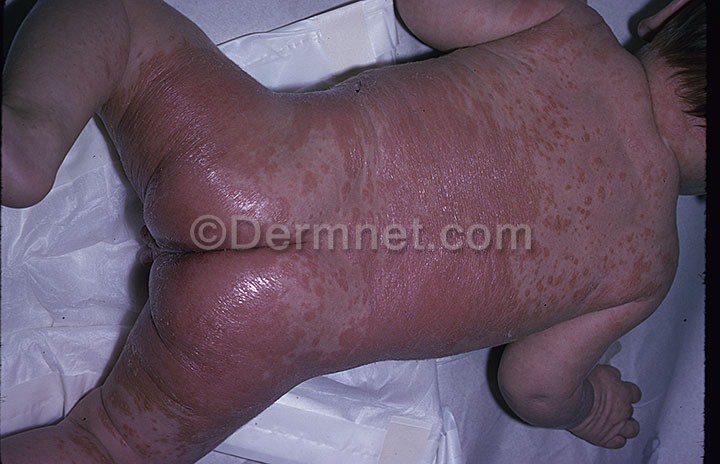
Disease: Tinea Ringworm Candidiasis and other Fungal Infections